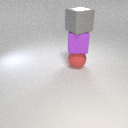
large red rubber sphere below large purple rubber cube